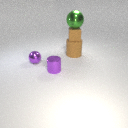
large green metal sphere above small brown rubber cube